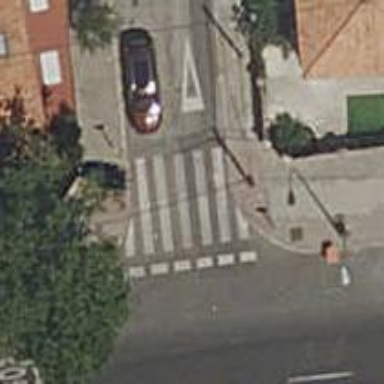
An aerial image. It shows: Uncontrolled road crossing.